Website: macys
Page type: payment
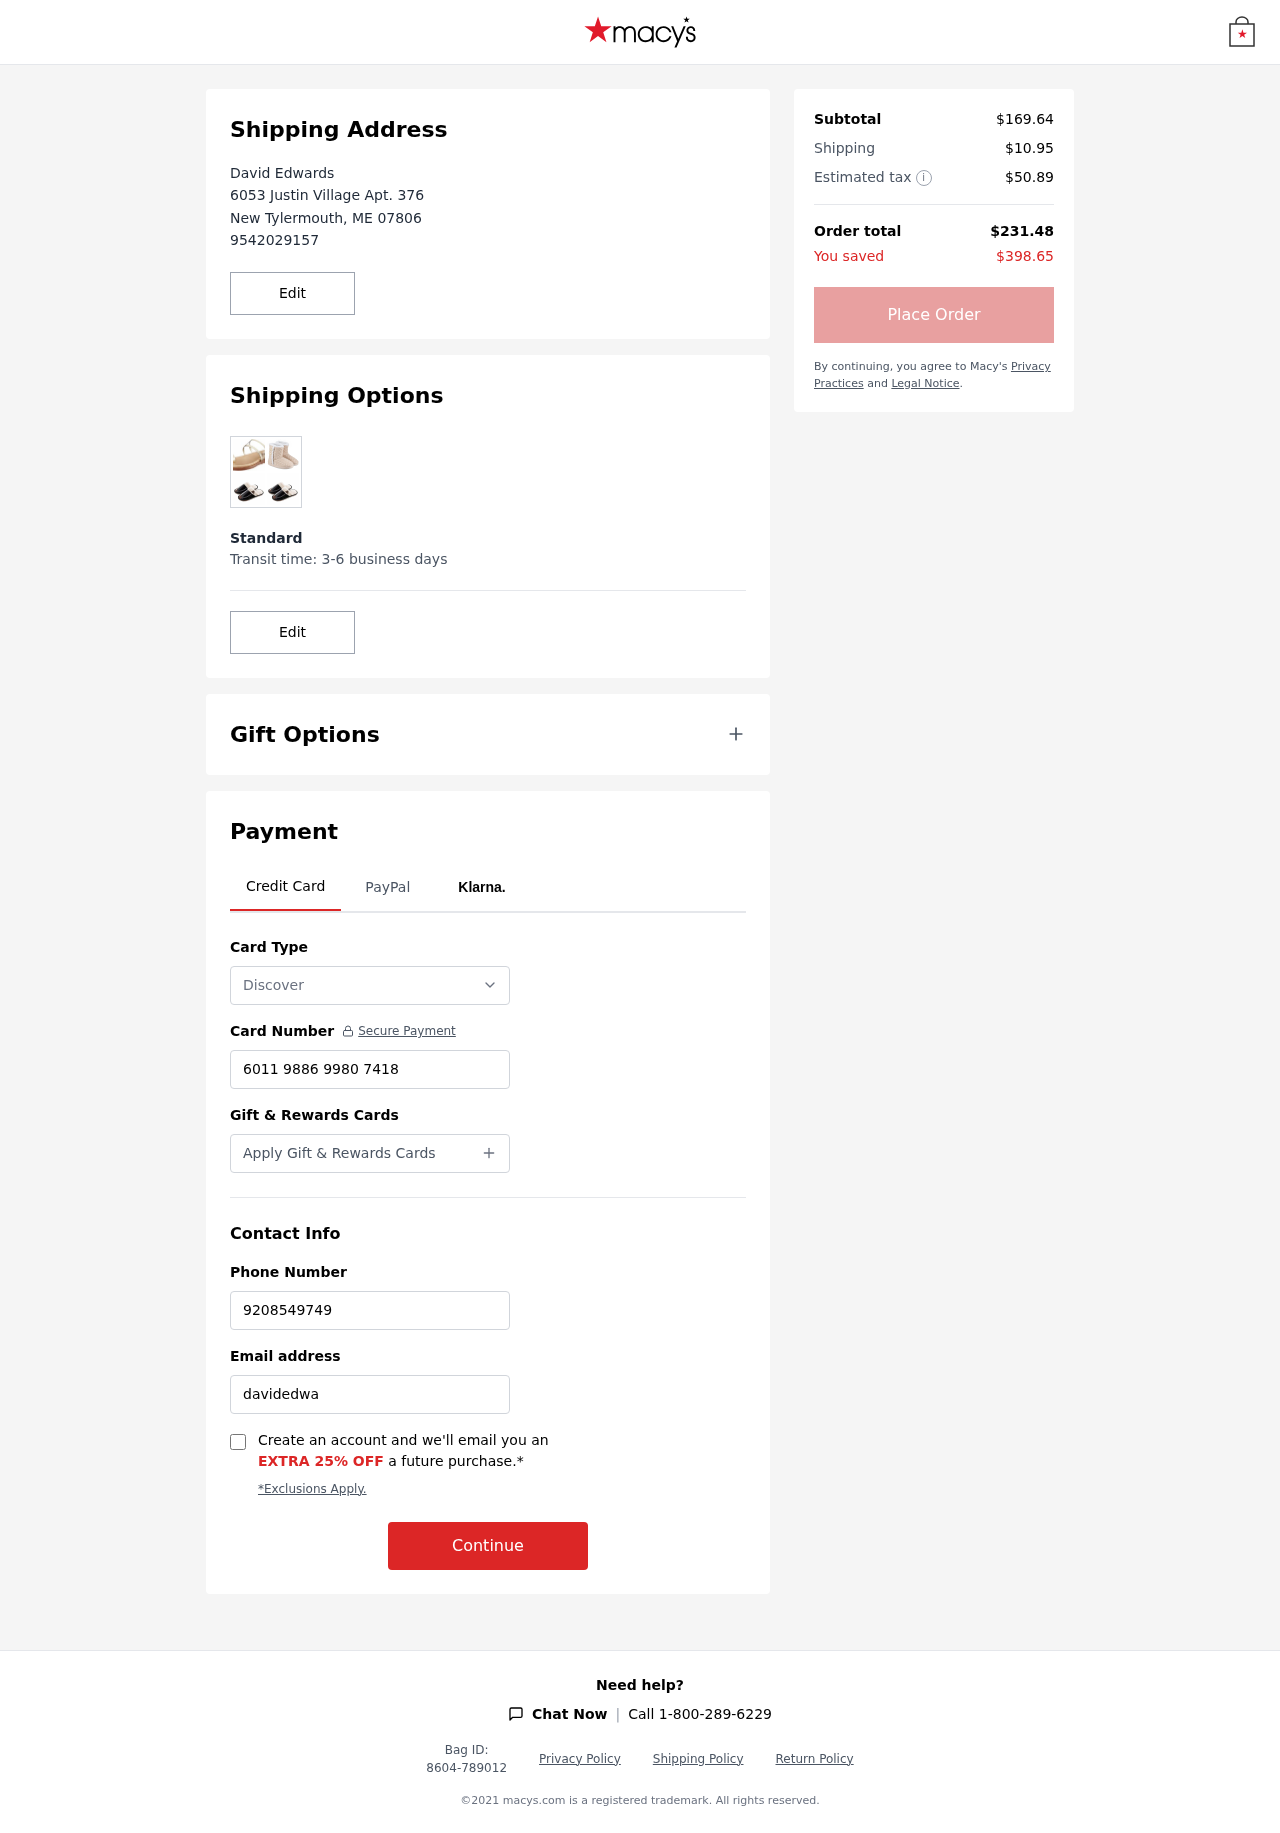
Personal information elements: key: PII_CARD_NUMBER
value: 6011 9886 9980 7418
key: PII_CARD_TYPE
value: Discover
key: PII_CITY
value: New Tylermouth
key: PII_EMAIL
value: davidedwards@hotmail.com
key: PII_FULLNAME
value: David Edwards
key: PII_PHONE
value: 9542029157
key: PII_PHONE_ALT
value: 9208549749
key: PII_POSTCODE
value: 07806
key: PII_STATE_ABBR
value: ME
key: PII_STREET
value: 6053 Justin Village Apt. 376
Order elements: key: ORDER_SUBTOTAL
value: $169.64
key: ORDER_SHIPPING_COST
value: $10.95
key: ORDER_TAX
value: $50.89
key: ORDER_TOTAL
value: $231.48
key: ORDER_SAVINGS
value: $398.65